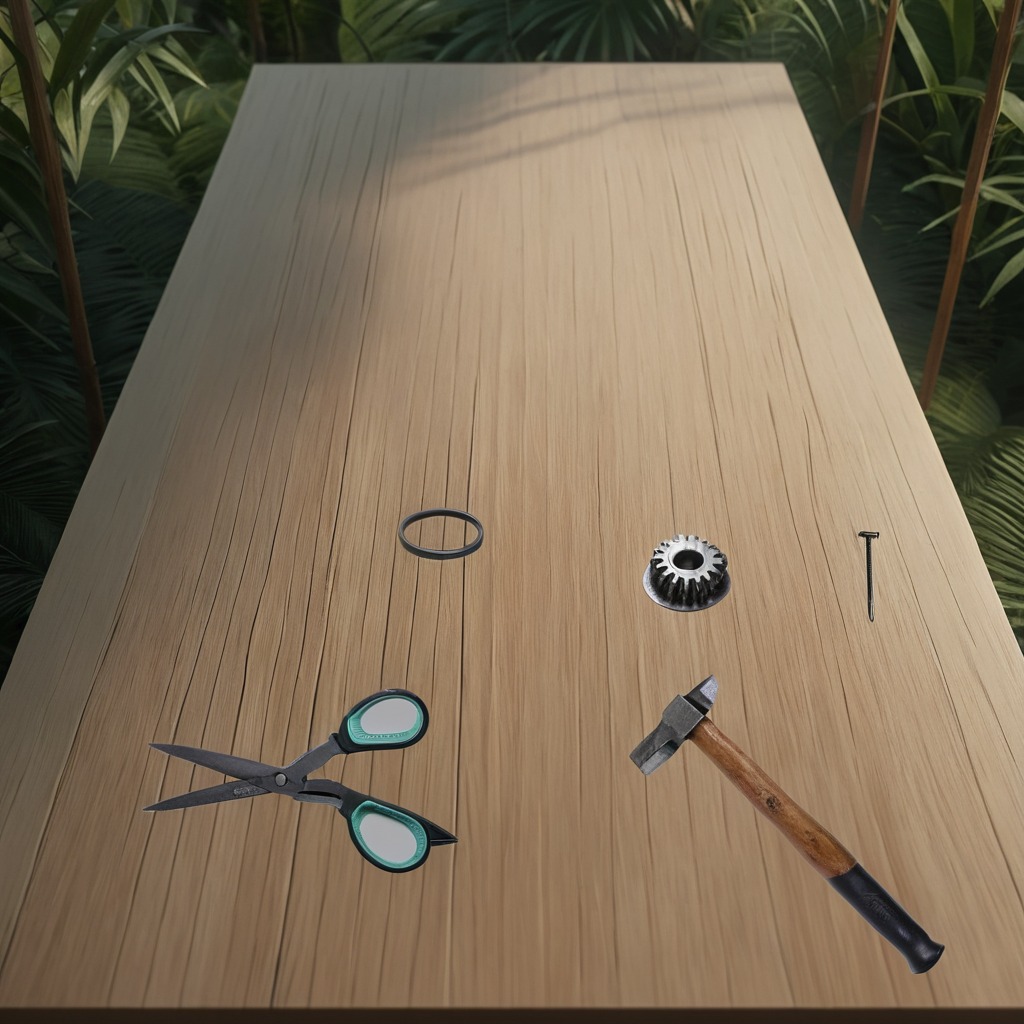
A rubber o-ring, a steel gear with teeth, a hammer, an iron nail, and a pair of scissors are lying on a wooden table inside a jungle field workshop tent.